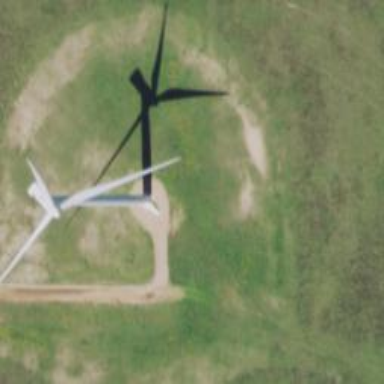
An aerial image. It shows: Wind generator with horizontal axis. The generator is wind turbine.